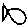
Label: fish